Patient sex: M
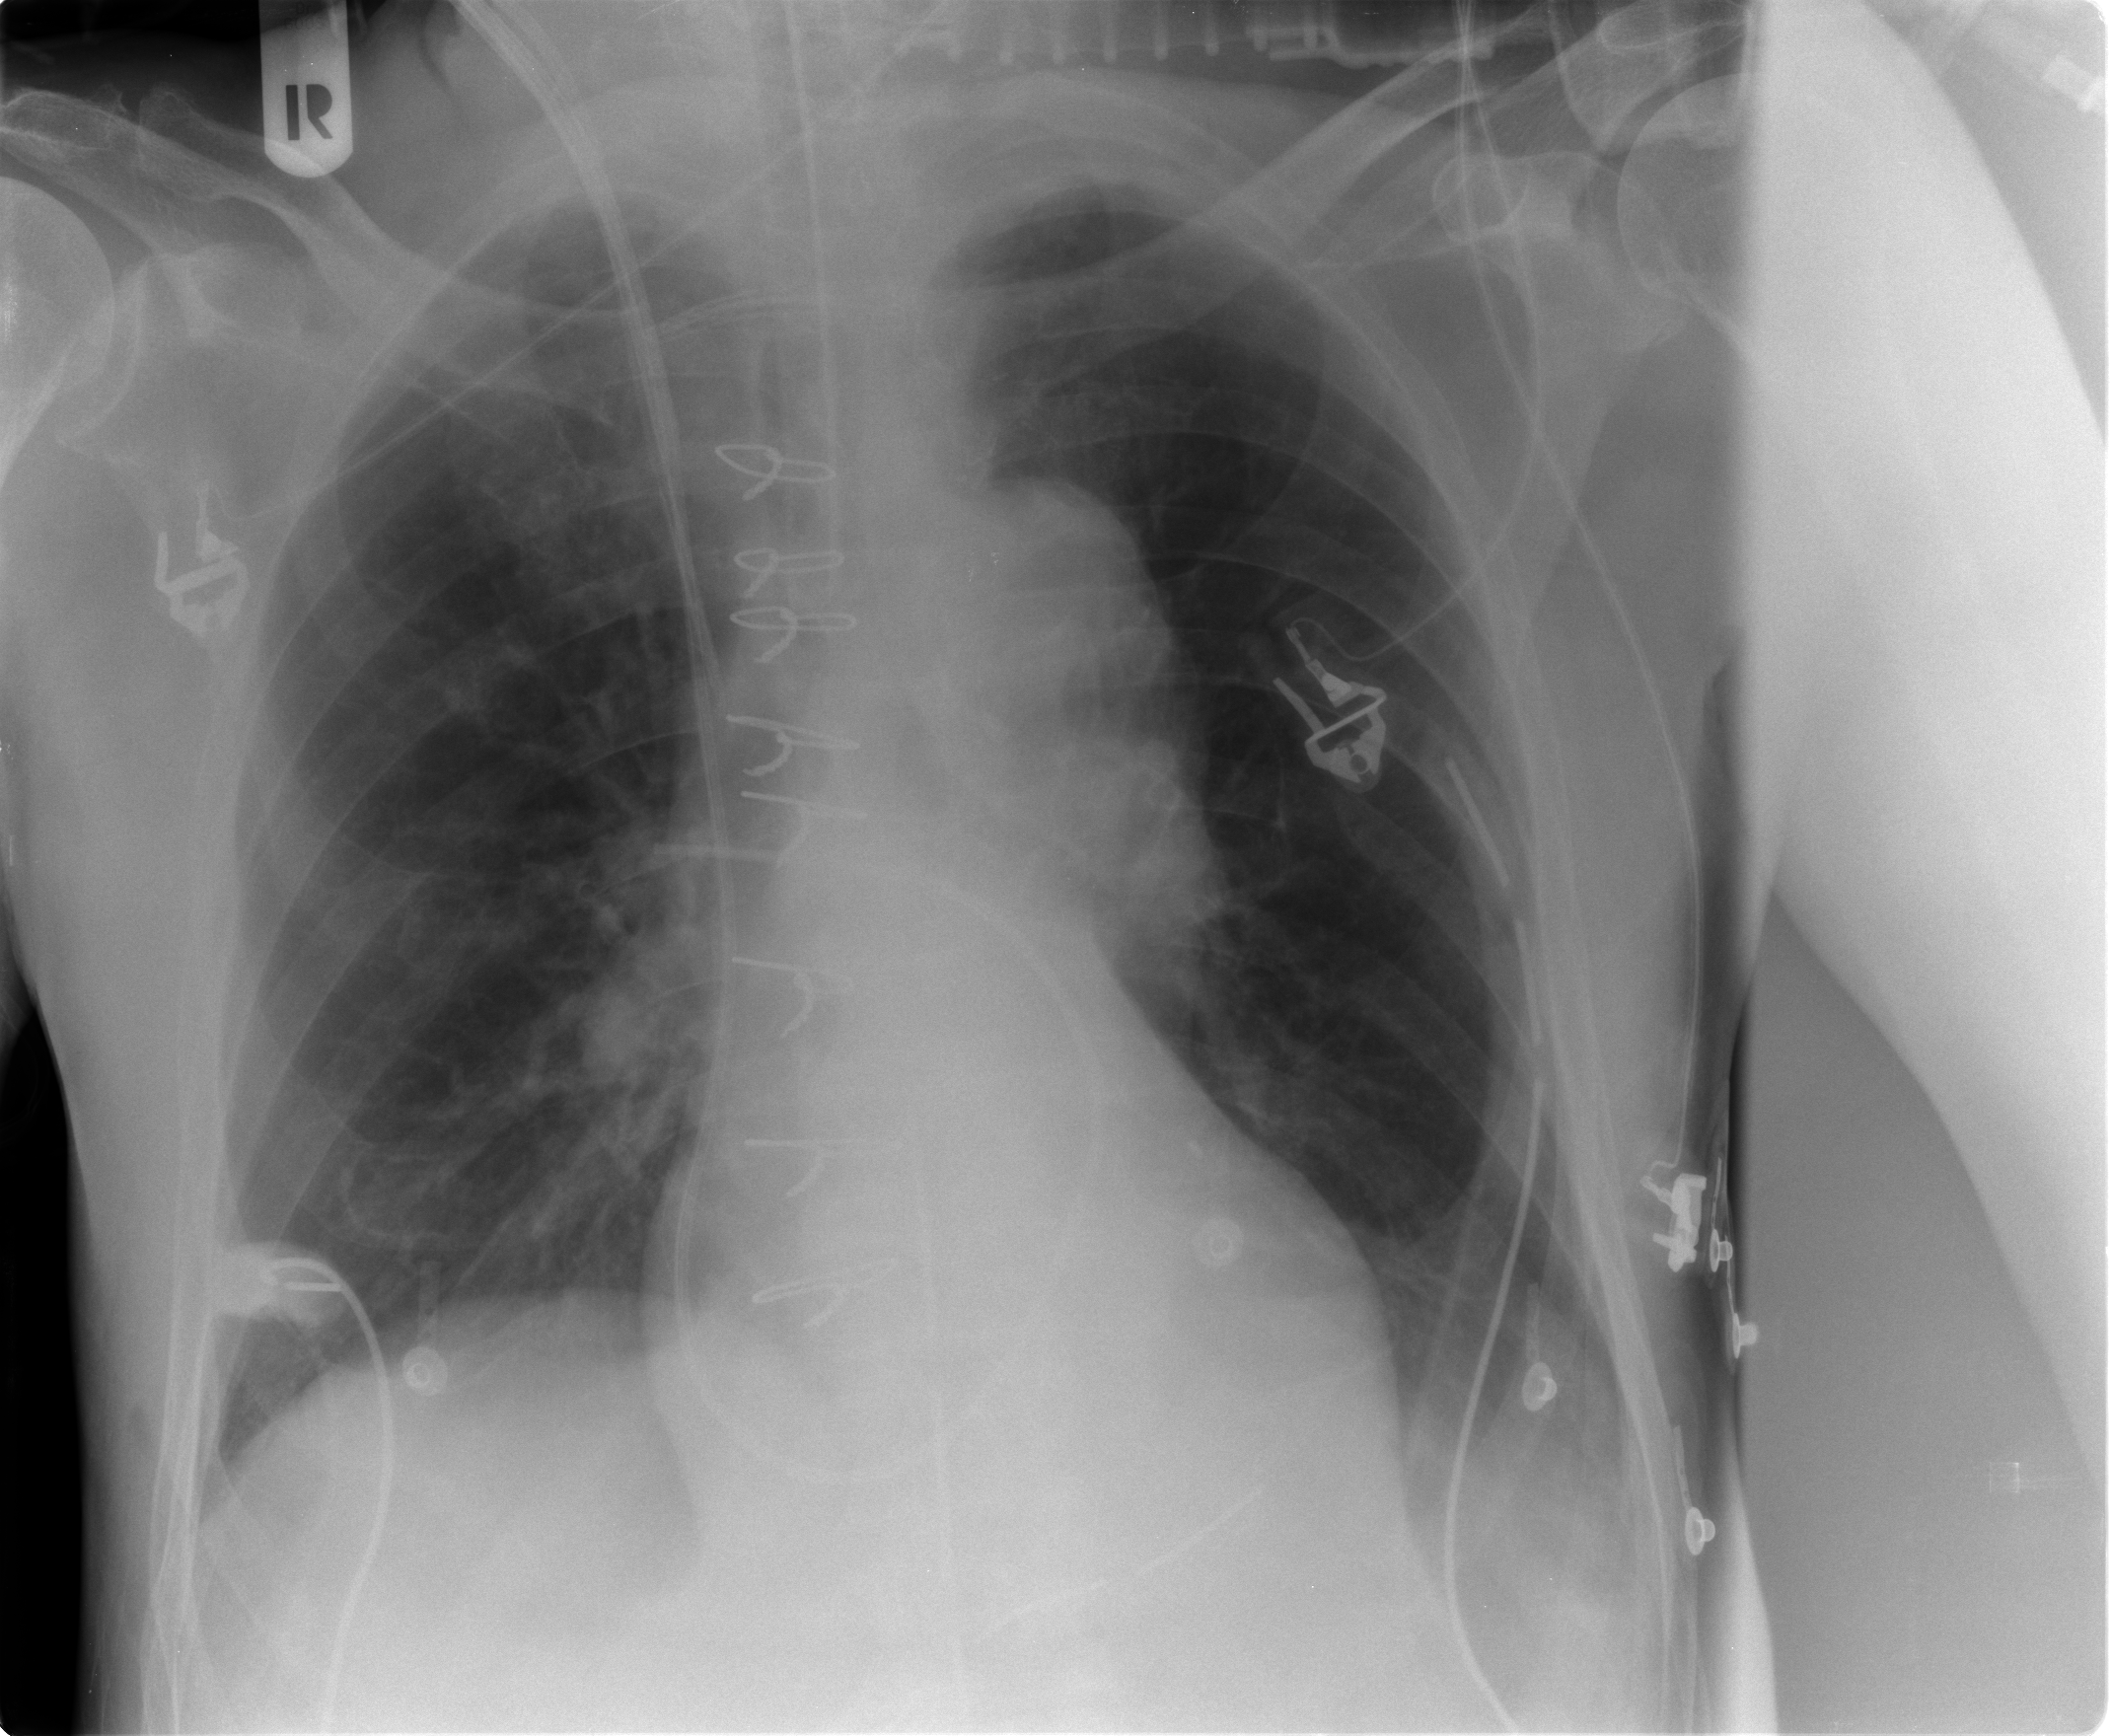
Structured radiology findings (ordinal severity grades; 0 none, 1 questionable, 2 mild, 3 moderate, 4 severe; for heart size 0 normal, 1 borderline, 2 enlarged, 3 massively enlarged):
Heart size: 0
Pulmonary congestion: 1
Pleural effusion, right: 0
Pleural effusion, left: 1
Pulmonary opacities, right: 0
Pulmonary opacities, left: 0
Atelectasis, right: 1
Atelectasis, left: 1